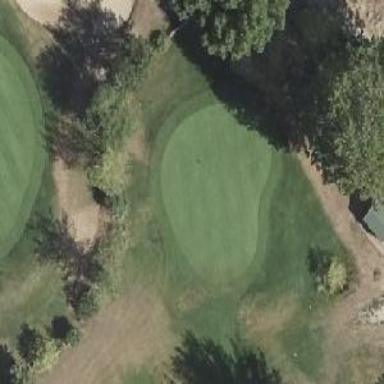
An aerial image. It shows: Golf green.